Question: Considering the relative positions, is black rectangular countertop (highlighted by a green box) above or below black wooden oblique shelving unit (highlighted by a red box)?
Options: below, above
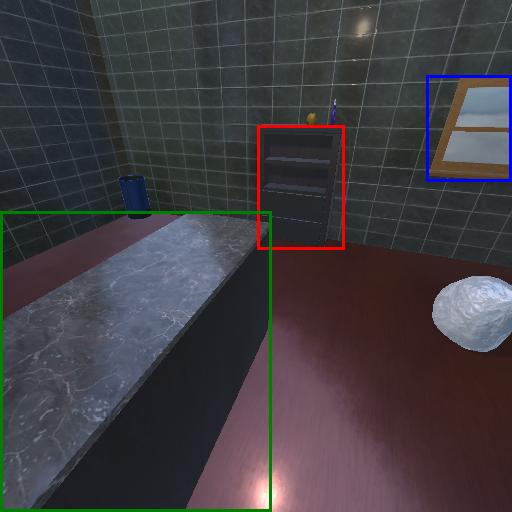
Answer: below